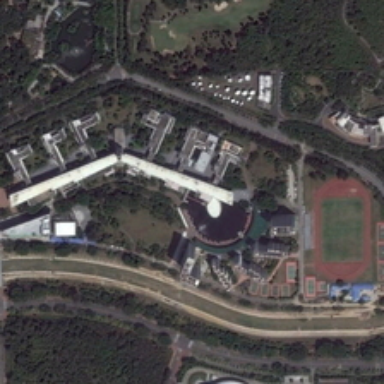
Many green trees are around a school with buildings and a playground .